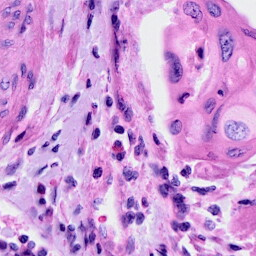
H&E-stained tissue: Cervix